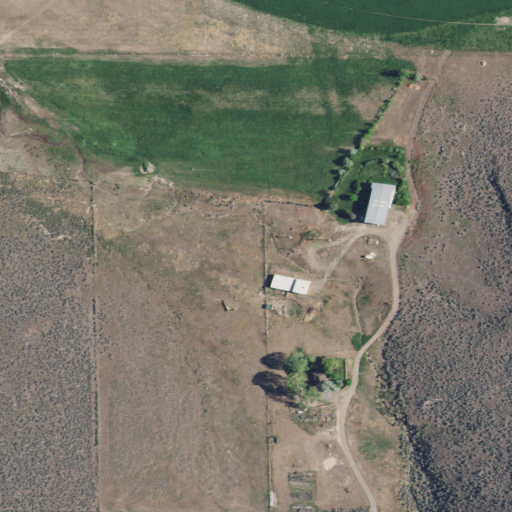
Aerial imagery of valley in Idaho named Dry Gulch containing cultivated crops, shrub, grassland, open development, and low intensity development